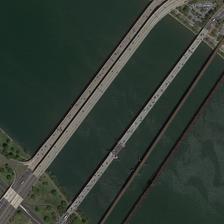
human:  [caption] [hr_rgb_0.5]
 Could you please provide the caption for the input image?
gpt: bridges across the river contains railway bridges and highway bridges .

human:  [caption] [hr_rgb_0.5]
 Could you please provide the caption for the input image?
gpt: many green trees are in two sides of a river with several bridges .

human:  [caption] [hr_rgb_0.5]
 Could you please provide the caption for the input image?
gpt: four parallel bridges across a broad and bottle-green river .

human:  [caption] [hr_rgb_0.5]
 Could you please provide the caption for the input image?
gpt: two bridges are on wide river with some green plants on two sides of it .

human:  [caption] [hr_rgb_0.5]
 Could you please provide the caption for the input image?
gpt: two bridges are on a river with some green plants in two sides .